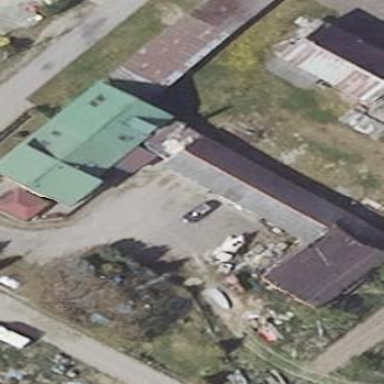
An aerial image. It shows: Manufacturing building.